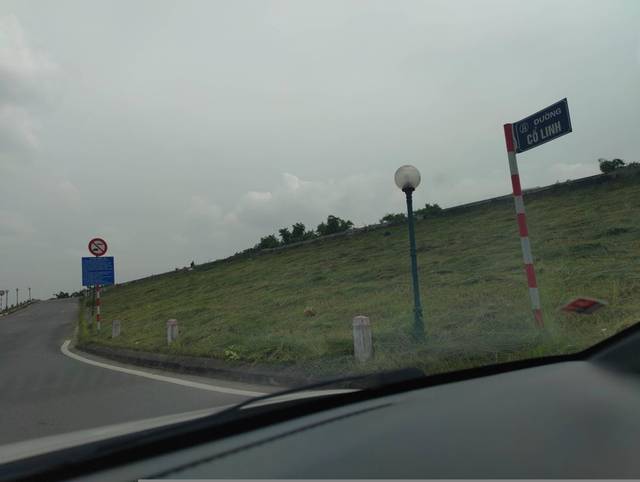
Region: Vietnam
Coordinates: 21.03, 105.88